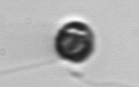
Label: flagellate